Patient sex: M
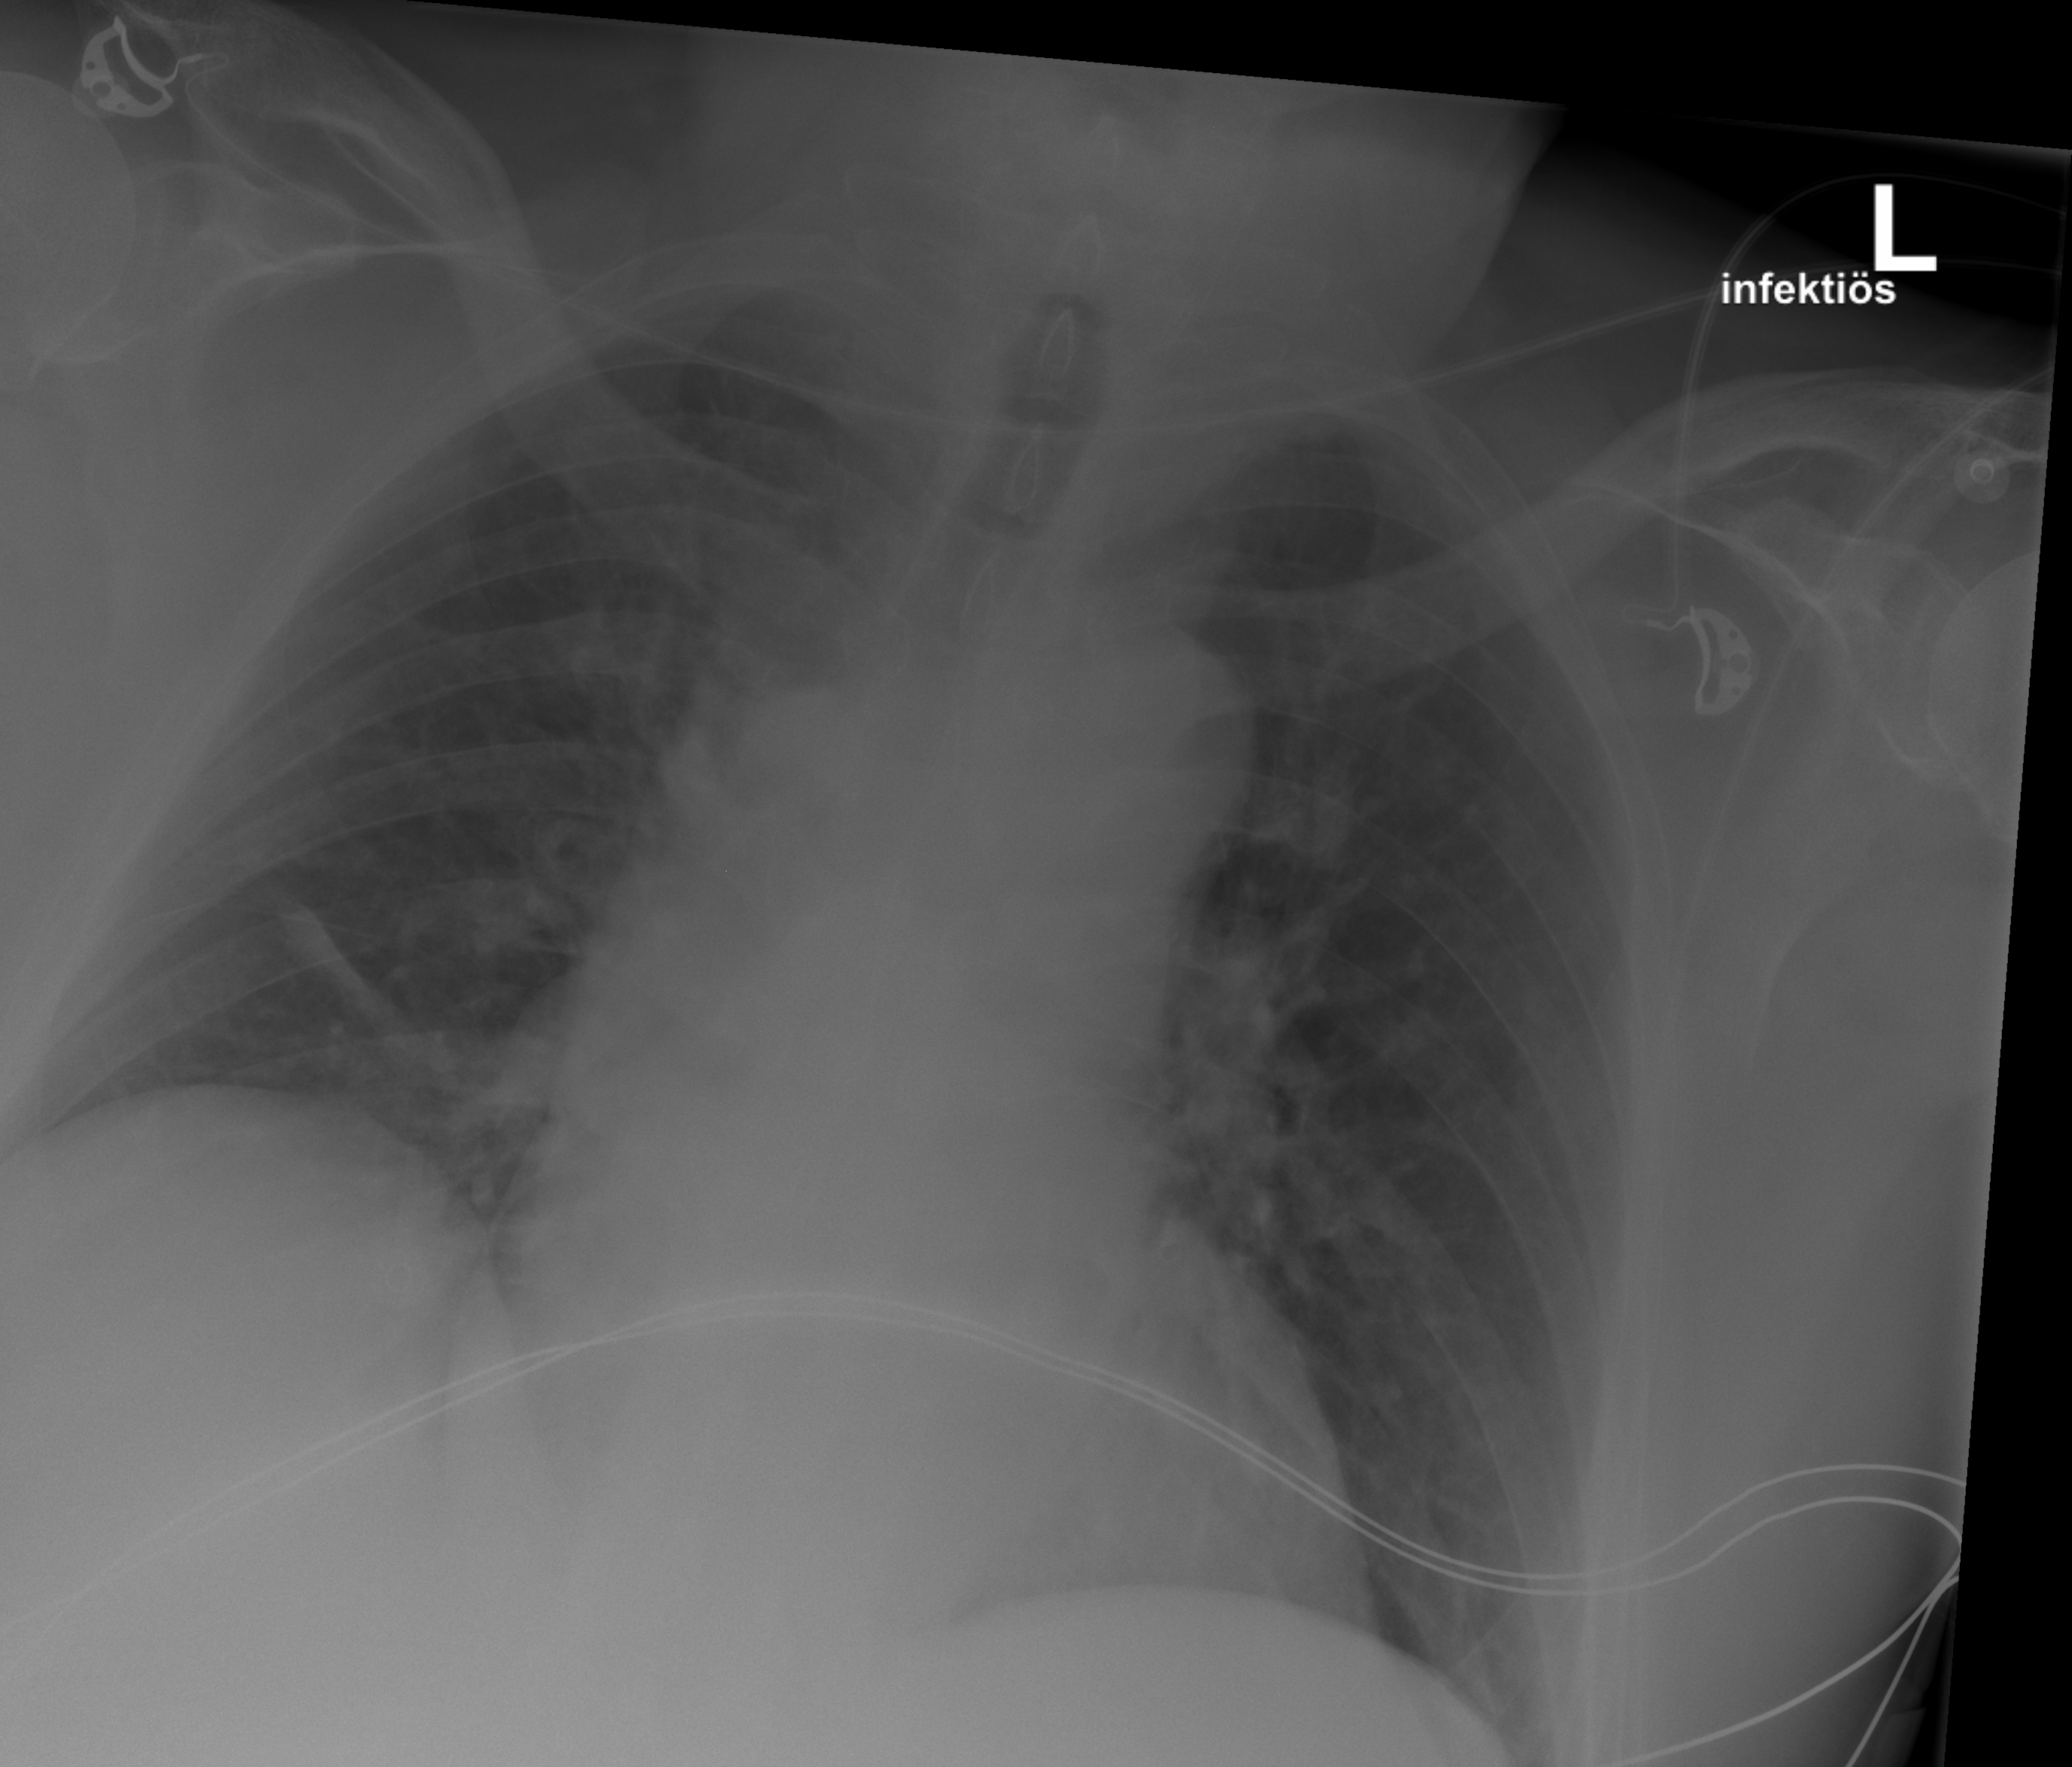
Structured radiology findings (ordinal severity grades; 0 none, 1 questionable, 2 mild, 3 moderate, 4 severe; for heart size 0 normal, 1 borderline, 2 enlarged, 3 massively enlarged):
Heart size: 0
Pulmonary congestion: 2
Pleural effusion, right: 0
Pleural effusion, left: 0
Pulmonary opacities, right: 0
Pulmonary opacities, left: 0
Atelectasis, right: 2
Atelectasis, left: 0